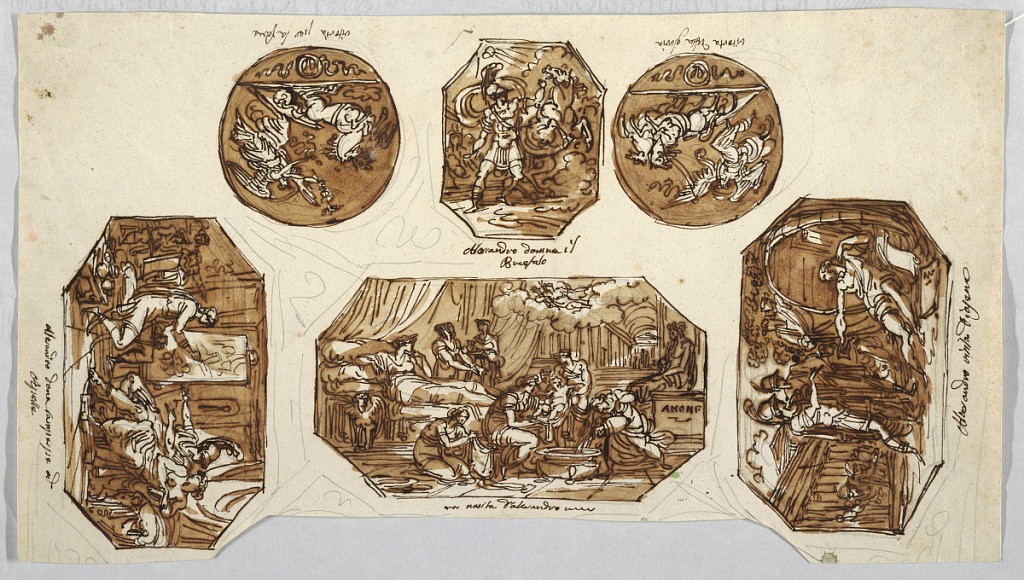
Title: Drawing
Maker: Felice Giani, Italian, 1758–1823
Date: C. 1795
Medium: Pen and brown ink, brush and brown wash over traces of graphite on cream laid paper
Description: Top row center: Alexander holds a rearing horse: Flonking***, in opposite direction, two circular representations of two Victories, They face each other; the right one holds a caduceus; Bottom center; the birth of Alexander. A group of women intending to bathe the boy are shown in the right foreground. Olympia, lying in bed, is attended by two women, in the left middle plane. Vertically in the bottom corners; at left: Alexander gives Campaspe to Apelles. He is seated beside the girl who poses for Apelles and extends both arms toward him looking at her. Apprentices are in  the left rear. At right: Alexander and Diogenes. Alexander and a companion stand beside Diogenes who is seated in the opening of his barrel. His pupils are shown in